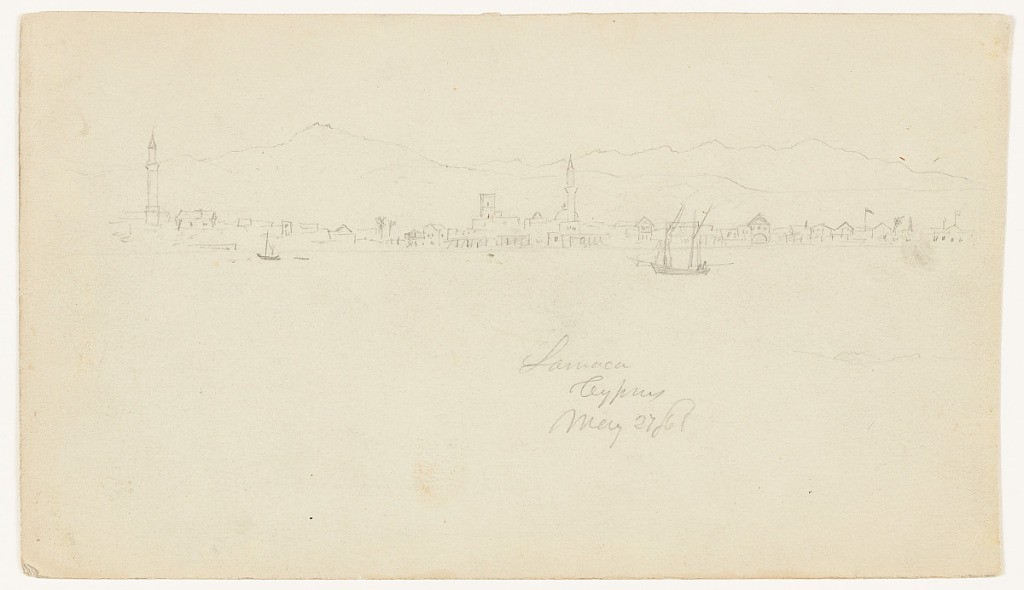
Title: Larnaca, Cyprus
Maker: Frederic Edwin Church, American, 1826–1900
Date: May 27, 1868
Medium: Graphite on gray-green wove paper; verso: graphite
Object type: Drawing
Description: Landscape sketch showing a view of the city of Larnaca on the coast of Cyprus, as seen from the sea. In the foreground, water extends into the middle distance, where it meets the shoreline. Two tall, pointed minarets at left and center stand out against the relatively low skyline. A ship is anchored in the harbor at center right. In the background, the outlines of two jagged mountain ranges are visible.

Verso: Landscape and architecture sketch showing a view of a castle on an island with a circular and crenellated tower at center. In the background, the outline of a coastal mountain range is faintly visible. At left, two loose sketches of boat prows are included.